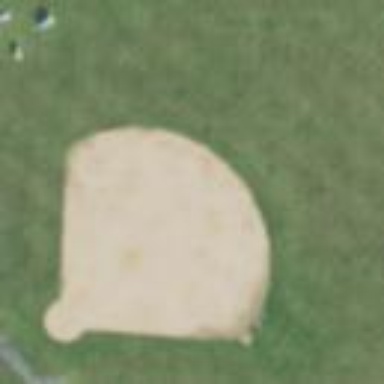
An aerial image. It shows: Baseball pitch for leisure land activities.